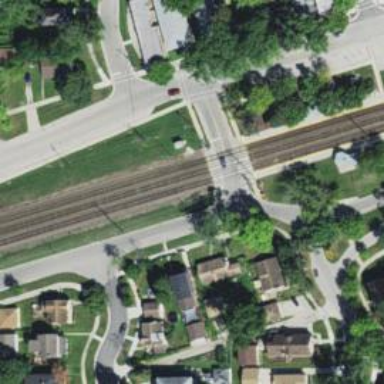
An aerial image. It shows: Railway crossing.